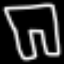
Label: pants